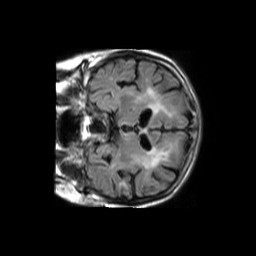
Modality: FLAIR
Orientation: coronal
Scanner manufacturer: philips
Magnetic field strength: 1.5 T
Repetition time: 6 s
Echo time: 0.12 s